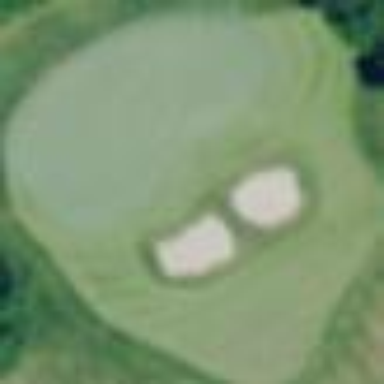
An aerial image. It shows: Golf fairway surrounded by grass.